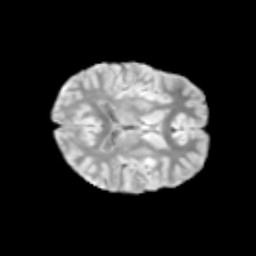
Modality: T2w
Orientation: axial
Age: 11
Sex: male
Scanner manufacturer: siemens
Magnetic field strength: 3 T
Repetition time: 3.8 s
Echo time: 0.07 s